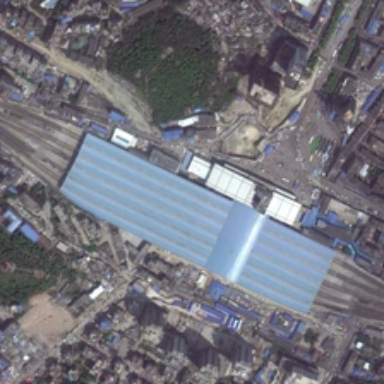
Many buildings and some green plants are in two sides of a railway station .